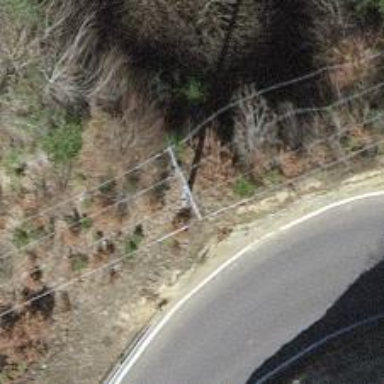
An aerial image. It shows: Power line is depicted.